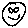
Label: smiley face